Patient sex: F
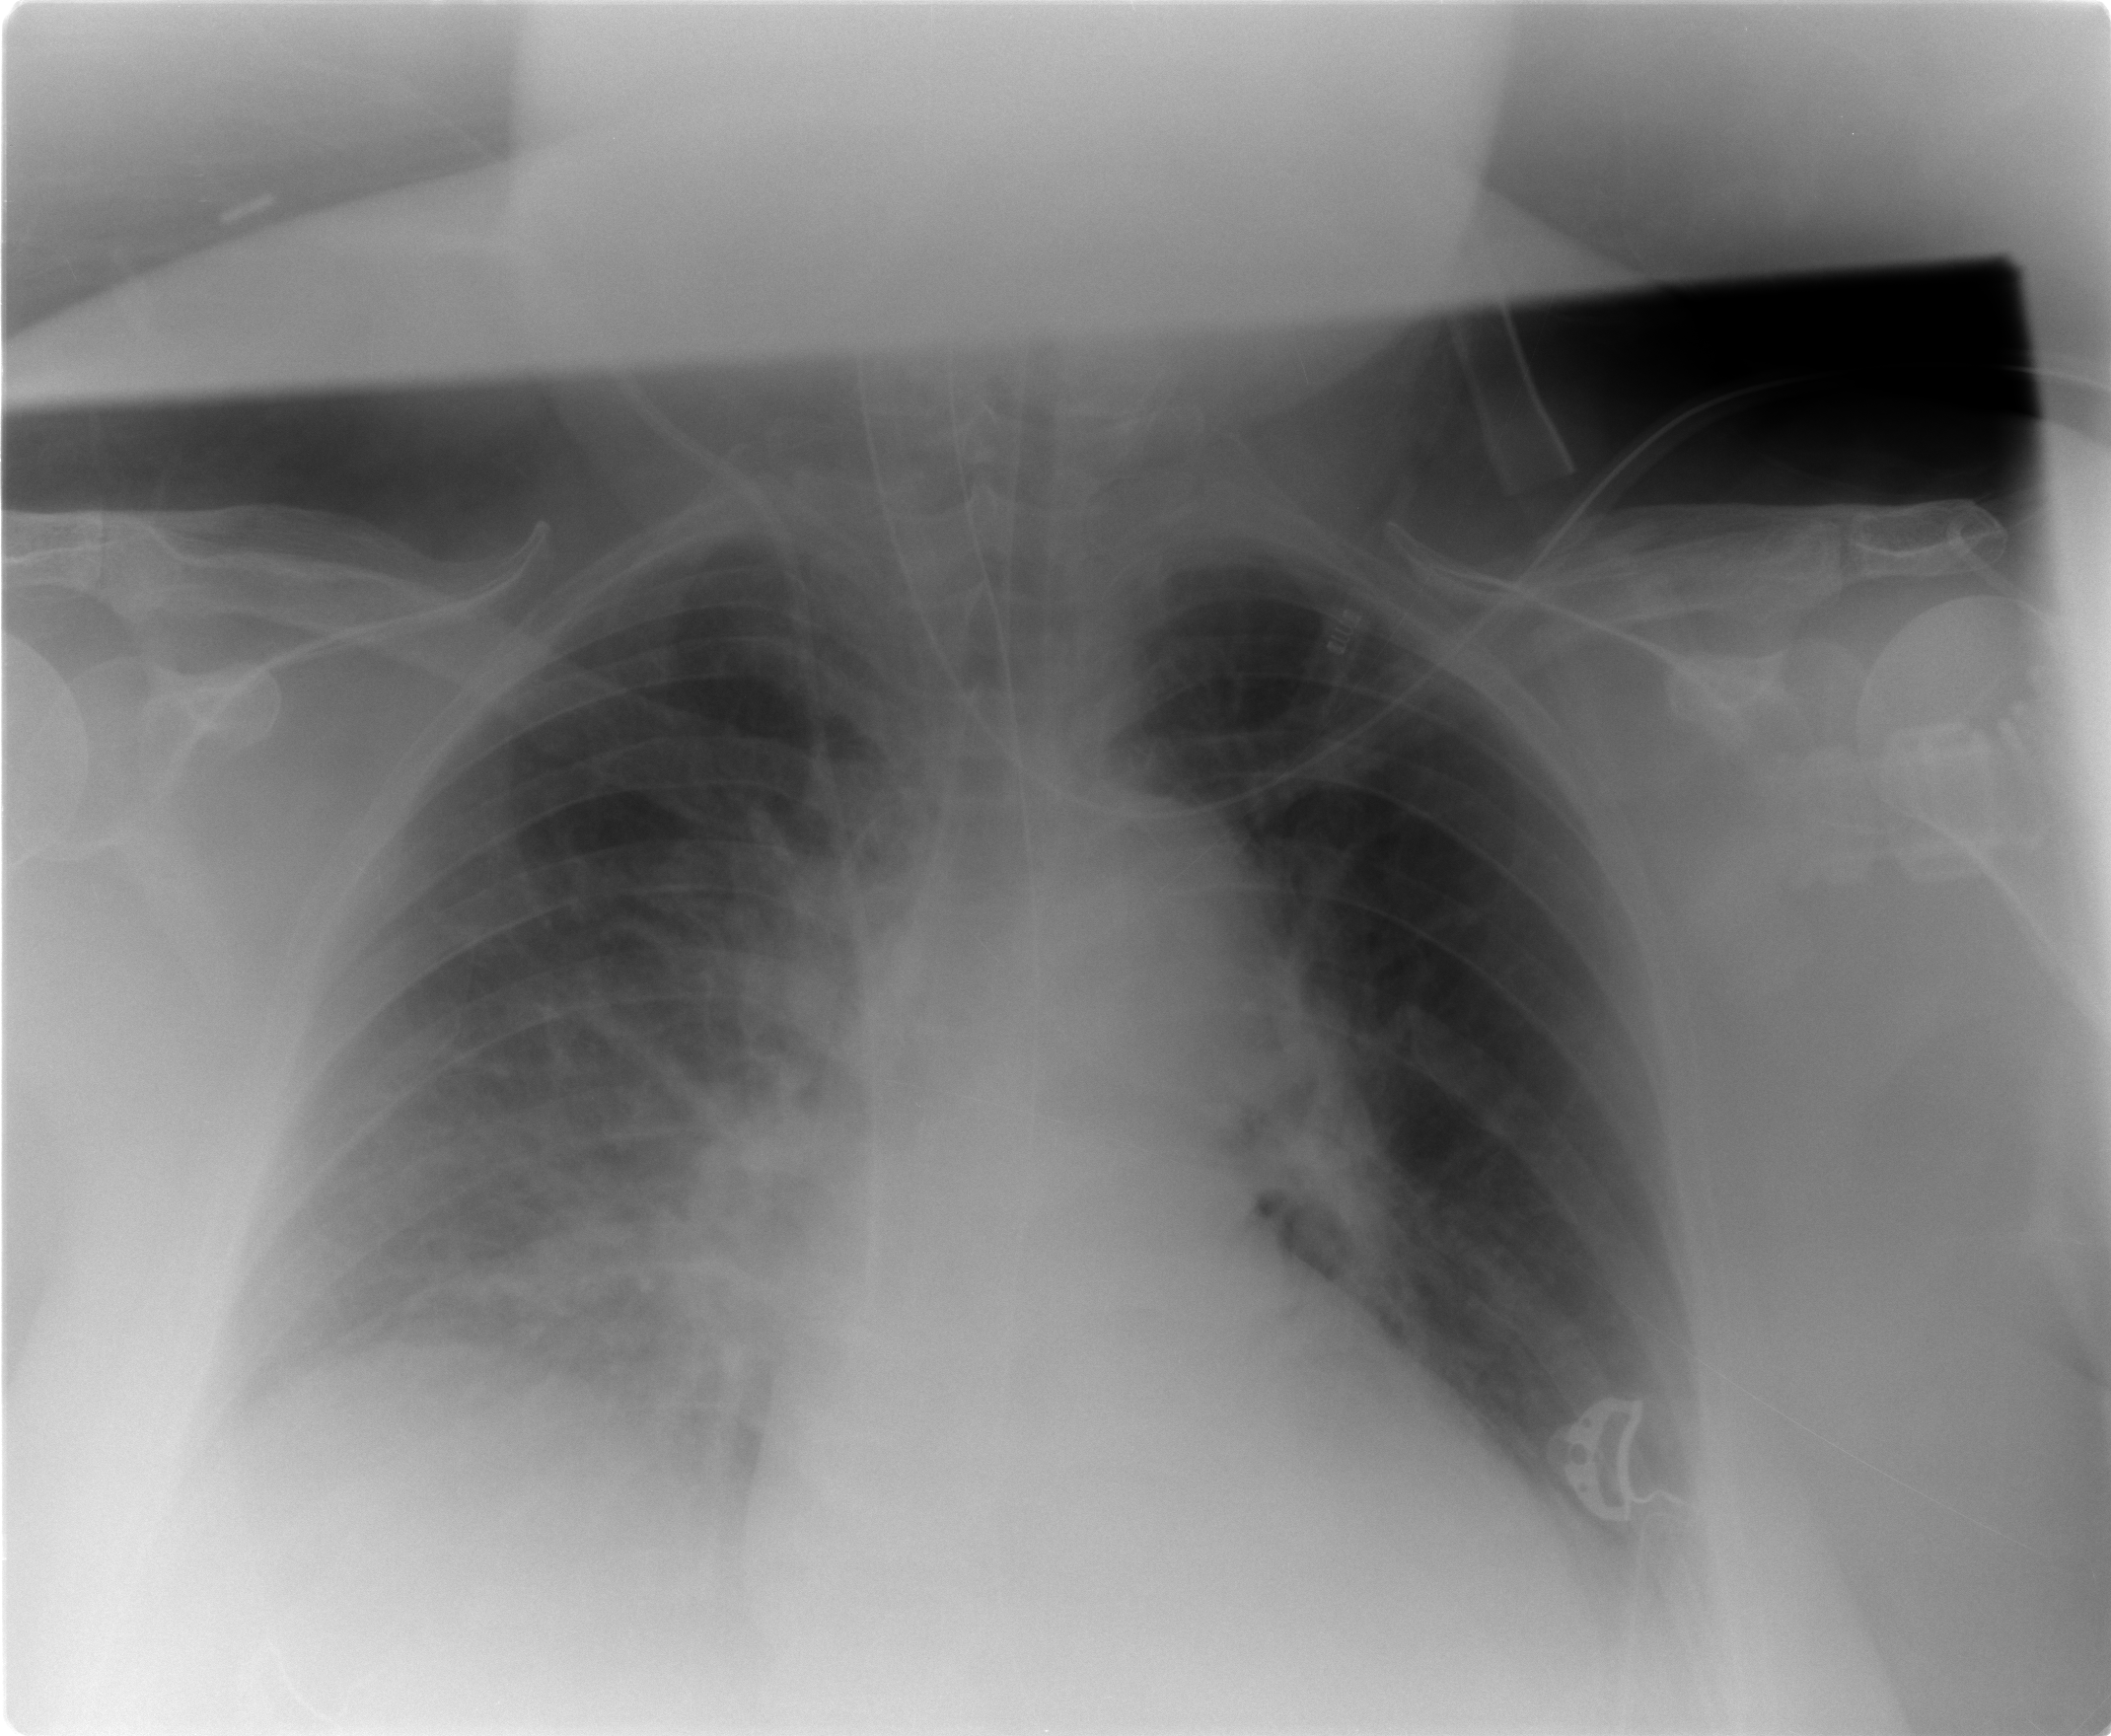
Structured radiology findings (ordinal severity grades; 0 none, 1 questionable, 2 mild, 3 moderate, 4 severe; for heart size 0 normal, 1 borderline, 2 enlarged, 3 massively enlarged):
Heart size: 0
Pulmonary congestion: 2
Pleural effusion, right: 2
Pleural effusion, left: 1
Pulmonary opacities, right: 2
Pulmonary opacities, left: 0
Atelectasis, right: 2
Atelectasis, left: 2